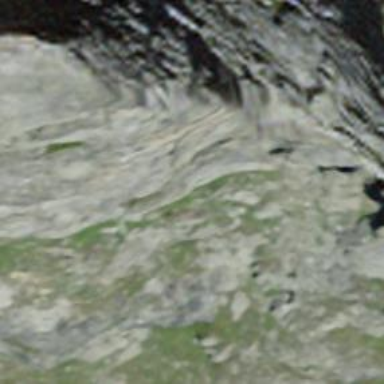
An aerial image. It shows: Natural cliff.